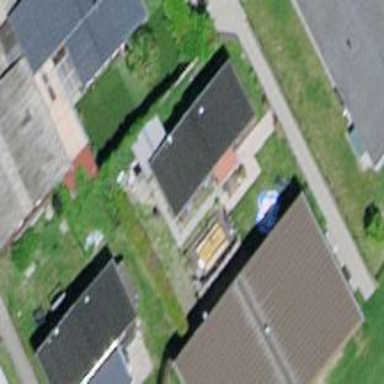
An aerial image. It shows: Simple house.